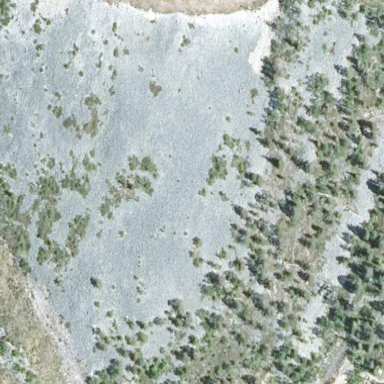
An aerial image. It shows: Natural scree.